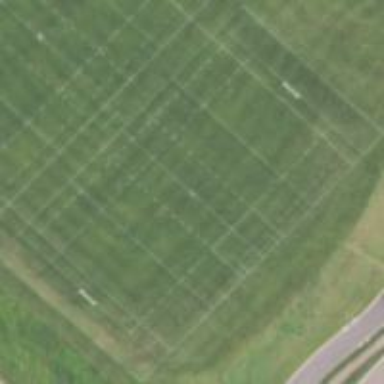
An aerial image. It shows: American football pitch with grass surface.